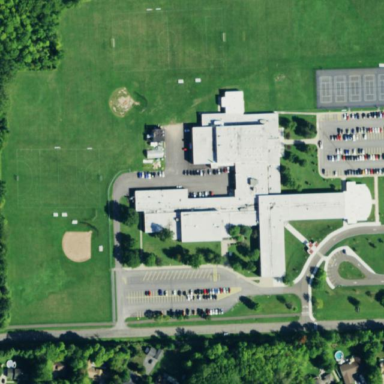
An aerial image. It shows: School building with school amenities.